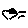
Label: bird